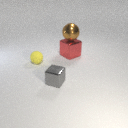
large red metal cube below large brown metal sphere